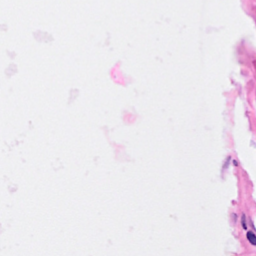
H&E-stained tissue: Breast